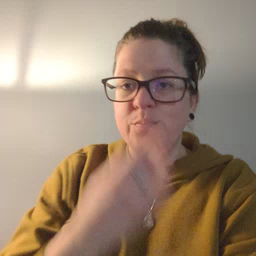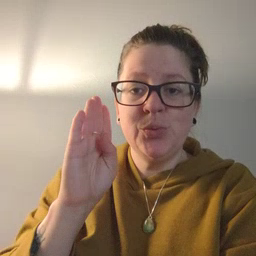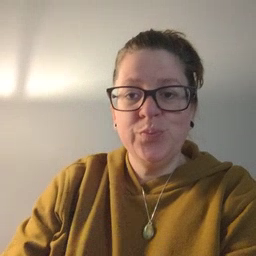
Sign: blue